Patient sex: F
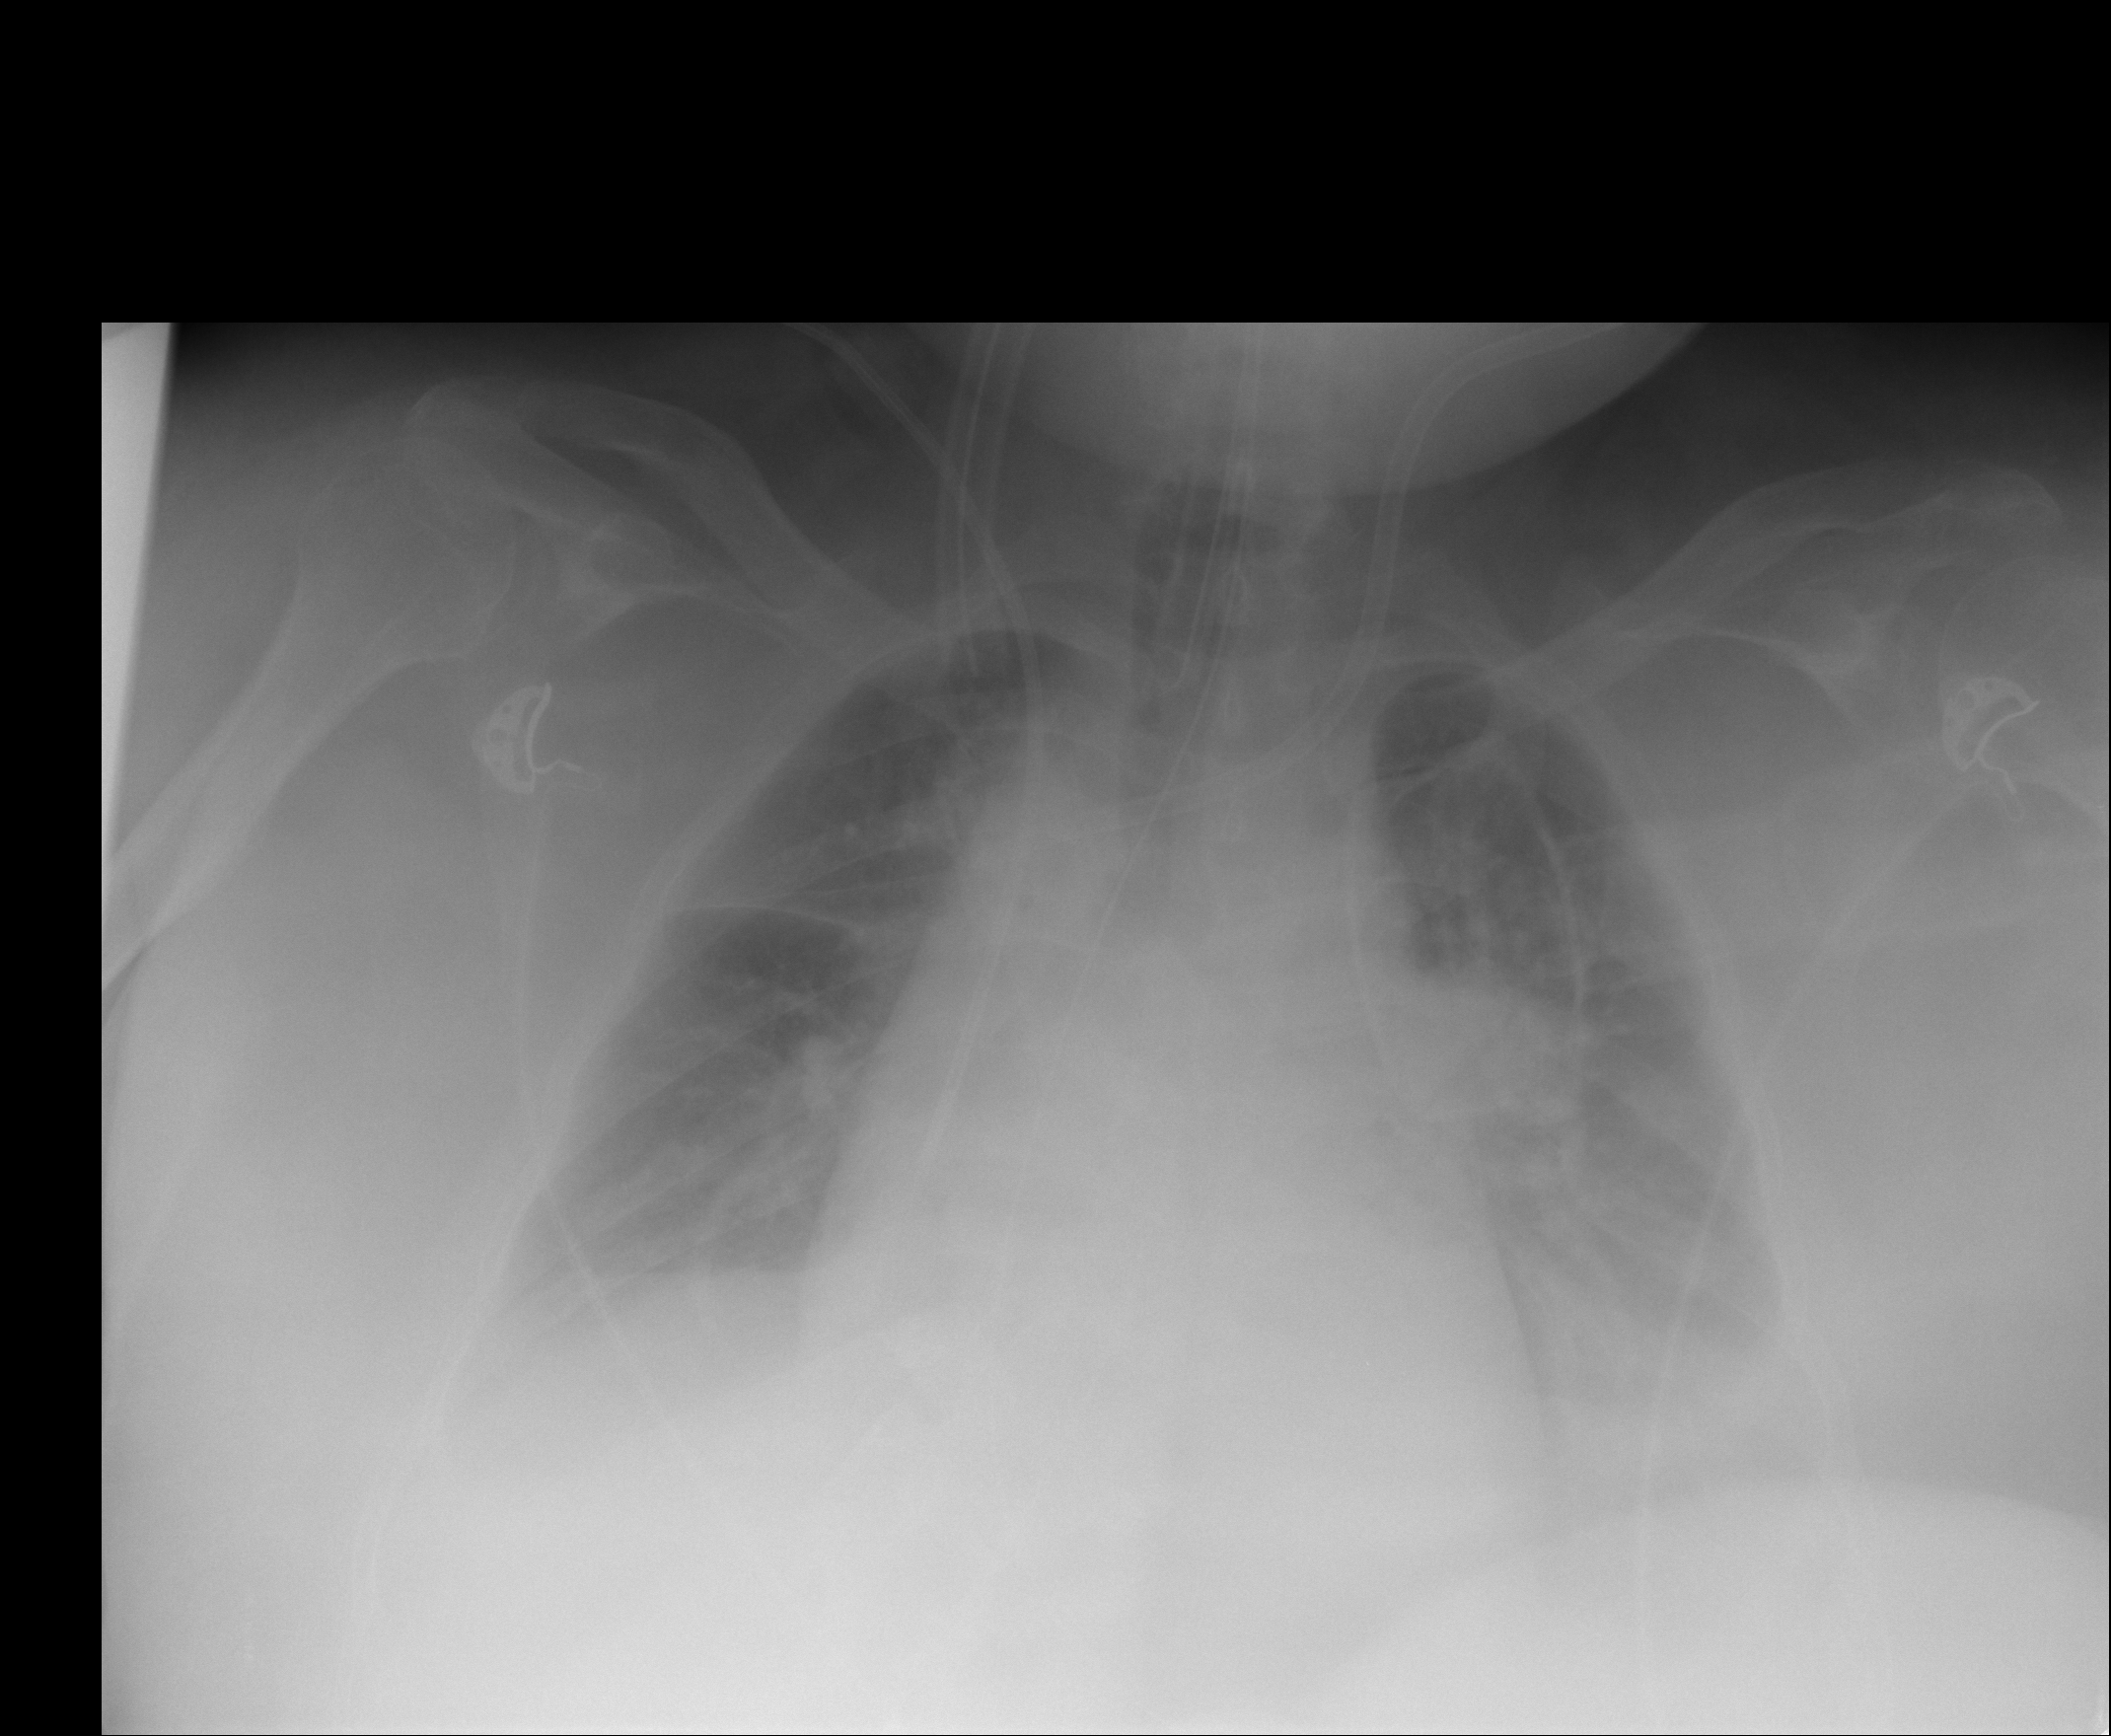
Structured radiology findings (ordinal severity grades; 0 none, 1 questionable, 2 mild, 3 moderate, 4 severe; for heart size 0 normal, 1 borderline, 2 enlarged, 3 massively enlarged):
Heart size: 0
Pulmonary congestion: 2
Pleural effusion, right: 0
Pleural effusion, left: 2
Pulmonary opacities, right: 0
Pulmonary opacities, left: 1
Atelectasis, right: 0
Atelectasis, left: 2